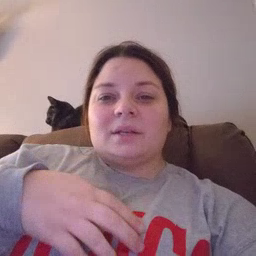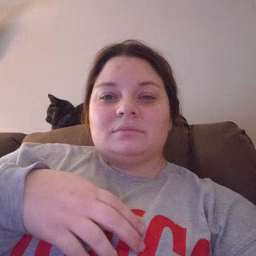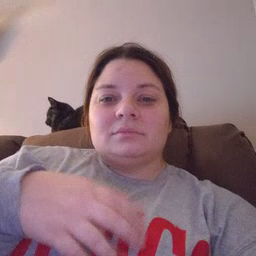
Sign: tooth